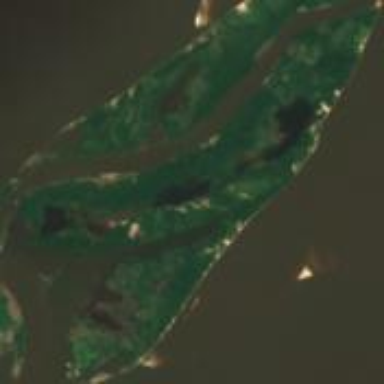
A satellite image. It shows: Island.